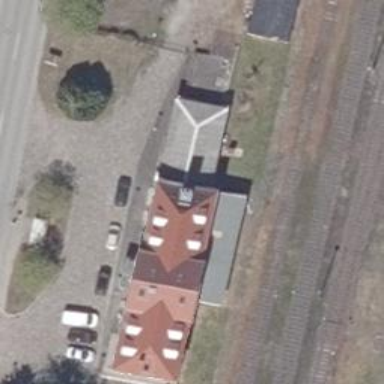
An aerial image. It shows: Train station building.